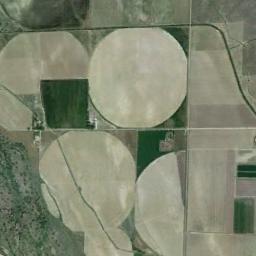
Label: circular_farmland